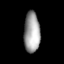
Tissue: lung
Cell type: Endothelial cells
Senescence score: 0.7299
Nuclear area (px): 638
Mean DAPI intensity: 158.76